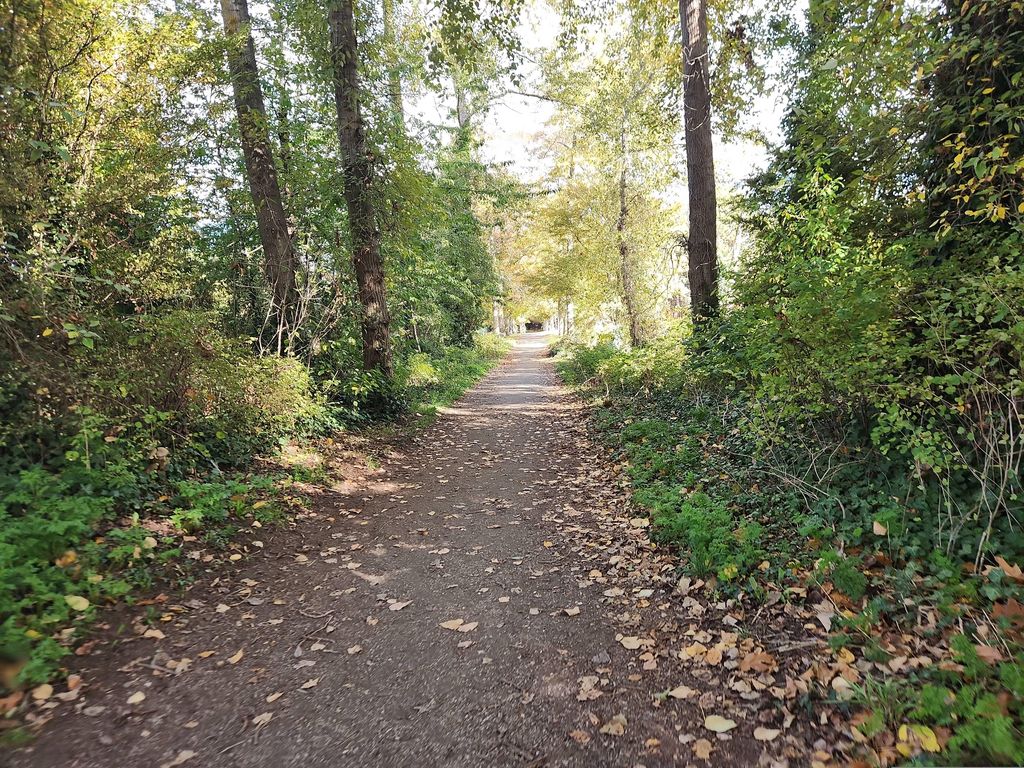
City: vancouver